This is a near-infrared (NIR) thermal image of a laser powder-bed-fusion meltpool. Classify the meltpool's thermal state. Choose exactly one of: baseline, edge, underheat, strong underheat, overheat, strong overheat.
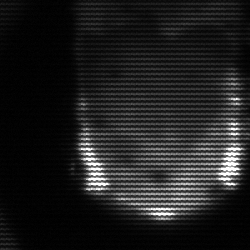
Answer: baseline